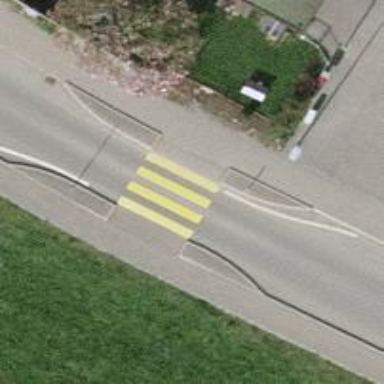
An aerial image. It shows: Marked road crossing with visible markings.